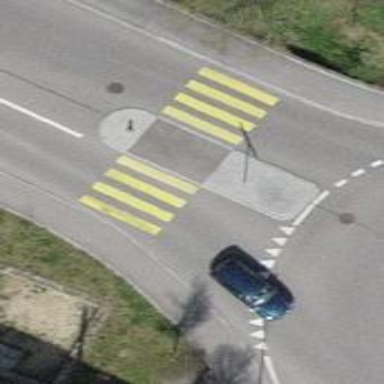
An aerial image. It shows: Uncontrolled zebra crossing with pedestrian island.